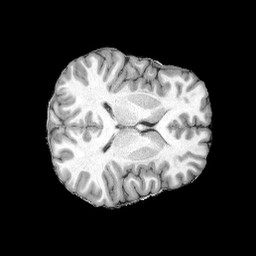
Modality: UNIT1
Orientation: axial